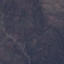
Label: HerbaceousVegetation